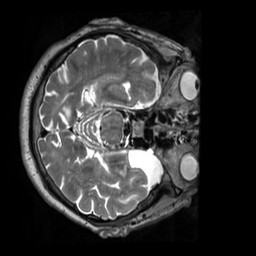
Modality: T2w
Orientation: axial
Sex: male
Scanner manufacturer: siemens
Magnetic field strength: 3 T
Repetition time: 3.2 s
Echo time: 0.409 s